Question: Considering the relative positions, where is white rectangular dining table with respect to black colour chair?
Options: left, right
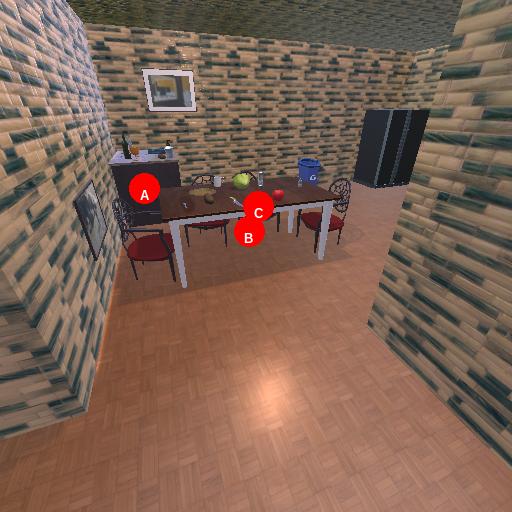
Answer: left